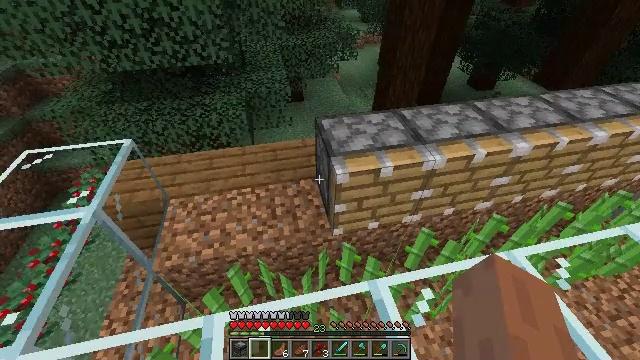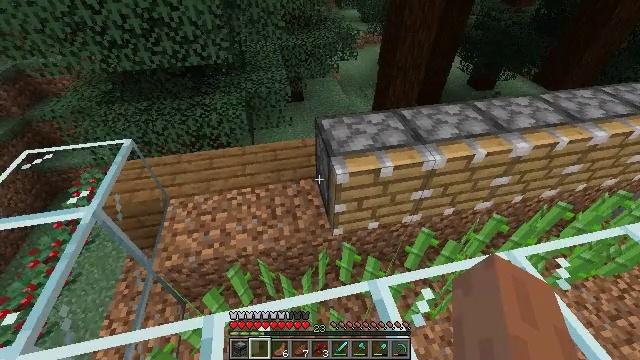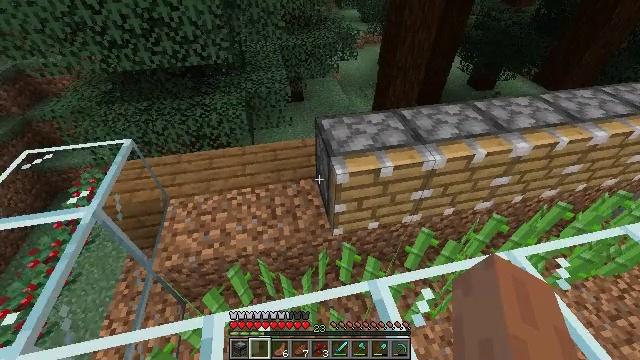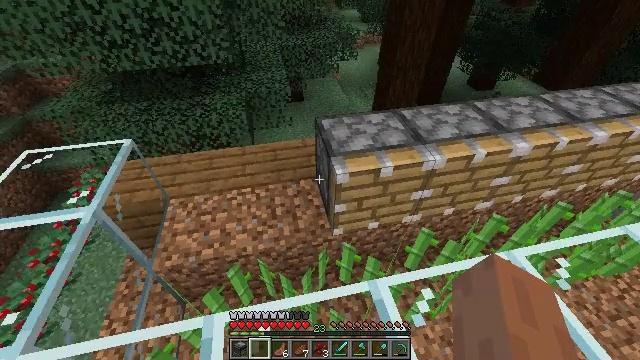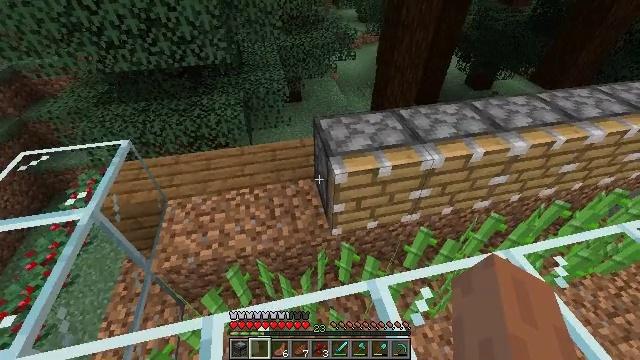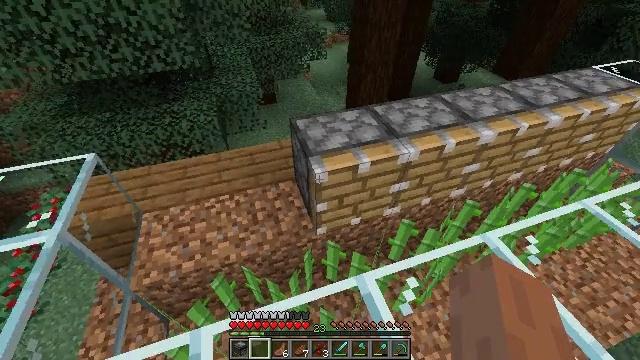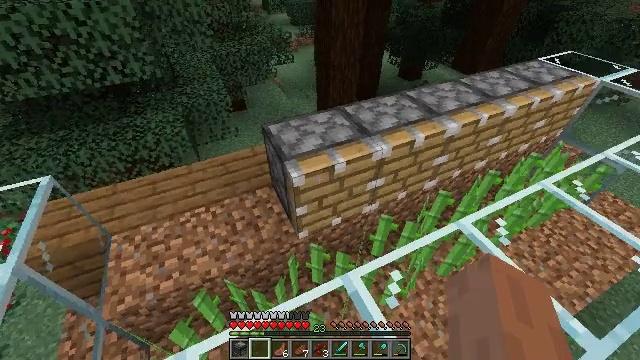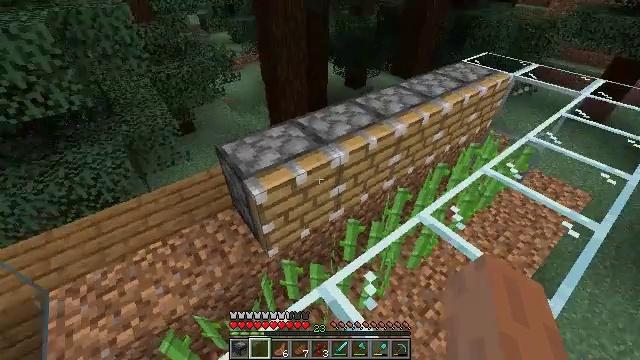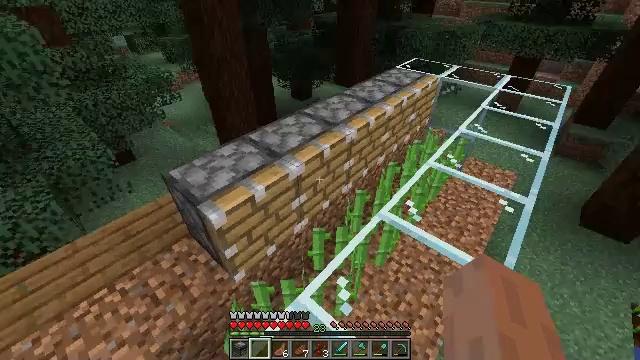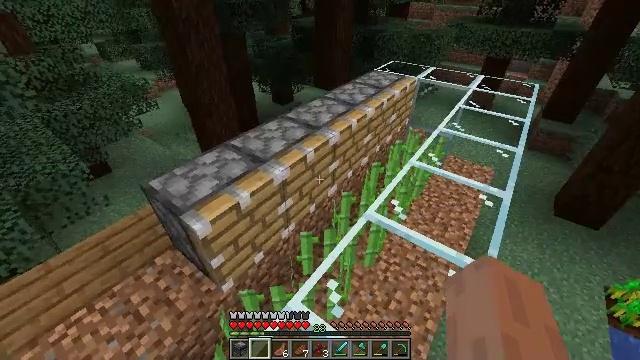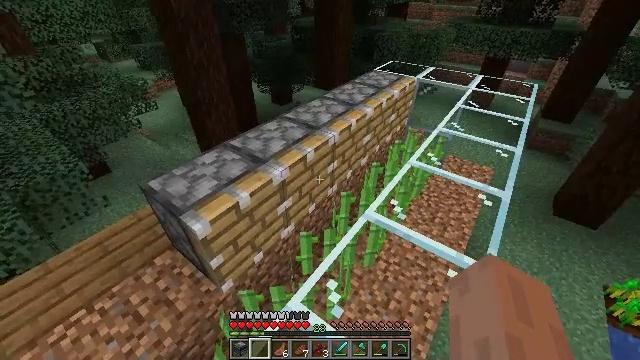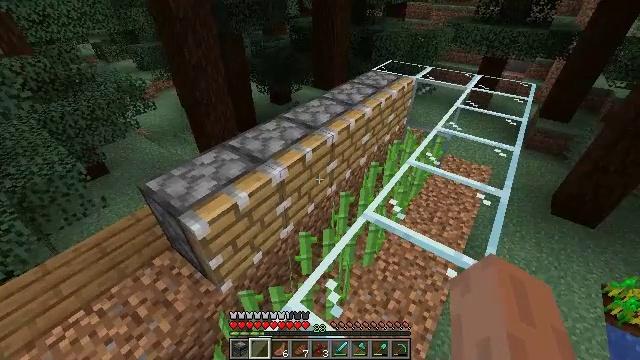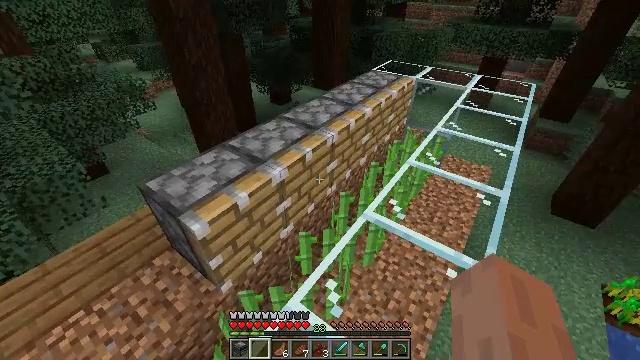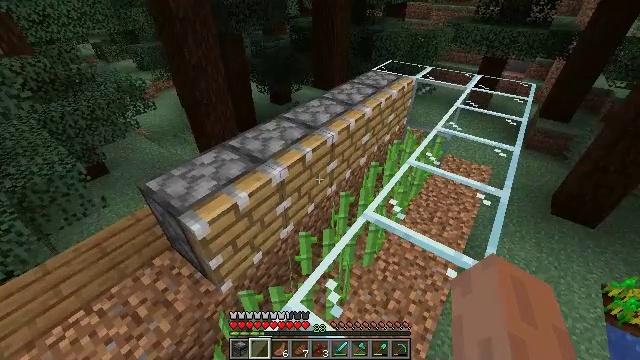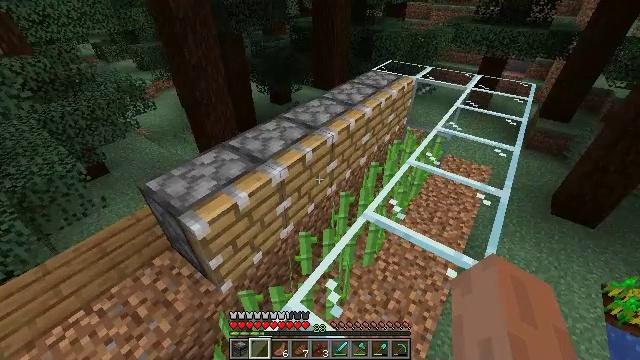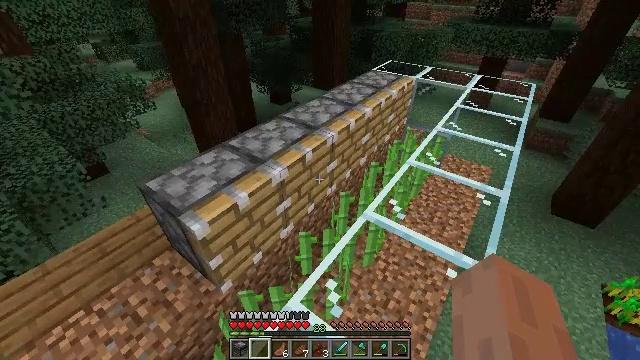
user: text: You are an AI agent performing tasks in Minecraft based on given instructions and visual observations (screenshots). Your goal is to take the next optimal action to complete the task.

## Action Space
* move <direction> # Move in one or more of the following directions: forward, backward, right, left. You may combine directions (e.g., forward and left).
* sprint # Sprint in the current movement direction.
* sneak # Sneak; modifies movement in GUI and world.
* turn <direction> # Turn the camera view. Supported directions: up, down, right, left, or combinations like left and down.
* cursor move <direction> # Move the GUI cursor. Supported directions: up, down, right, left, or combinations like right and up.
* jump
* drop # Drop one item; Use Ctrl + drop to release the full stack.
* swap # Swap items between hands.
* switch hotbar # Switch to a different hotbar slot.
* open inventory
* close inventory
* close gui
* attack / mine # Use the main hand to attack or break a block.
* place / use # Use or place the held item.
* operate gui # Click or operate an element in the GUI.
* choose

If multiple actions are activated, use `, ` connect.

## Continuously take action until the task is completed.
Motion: motion action
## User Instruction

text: In the crafting table, create a piston.
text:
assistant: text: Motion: no_op
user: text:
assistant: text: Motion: no_op
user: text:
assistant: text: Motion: no_op
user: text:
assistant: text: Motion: no_op
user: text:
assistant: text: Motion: turn right
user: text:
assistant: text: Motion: turn right
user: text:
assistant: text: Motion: turn right and up
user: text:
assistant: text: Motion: turn right and up
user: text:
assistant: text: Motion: turn right
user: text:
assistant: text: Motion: no_op
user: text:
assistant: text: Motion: no_op
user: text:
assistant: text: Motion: no_op
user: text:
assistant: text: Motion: no_op
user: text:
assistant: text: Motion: no_op
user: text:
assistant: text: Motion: no_op
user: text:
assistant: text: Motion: no_op
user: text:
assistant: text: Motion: no_op
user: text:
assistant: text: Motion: no_op
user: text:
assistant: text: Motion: no_op
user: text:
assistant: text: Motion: no_op
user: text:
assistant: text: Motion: no_op
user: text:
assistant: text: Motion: no_op
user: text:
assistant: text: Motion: no_op
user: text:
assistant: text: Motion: no_op
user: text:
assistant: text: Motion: no_op
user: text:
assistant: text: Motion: no_op
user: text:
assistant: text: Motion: no_op
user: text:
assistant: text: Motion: no_op
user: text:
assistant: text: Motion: no_op
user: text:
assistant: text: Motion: no_op